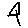
Label: triangle